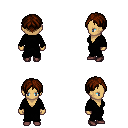
a pixel art fantasy rpg character, female body template, human, tanned skin, black robe, white pants, brown parted hairstyle, maroon shoes, four views (front, back, left, right), 2x2 character sprite sheet, small pixel art, hard edges, no anti-aliasing